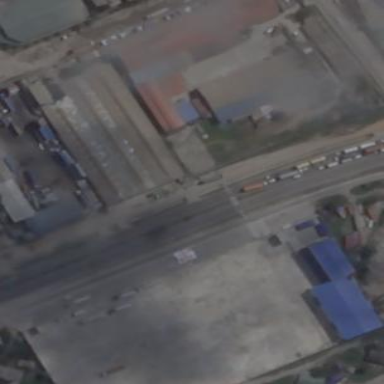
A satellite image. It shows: Industrial area.